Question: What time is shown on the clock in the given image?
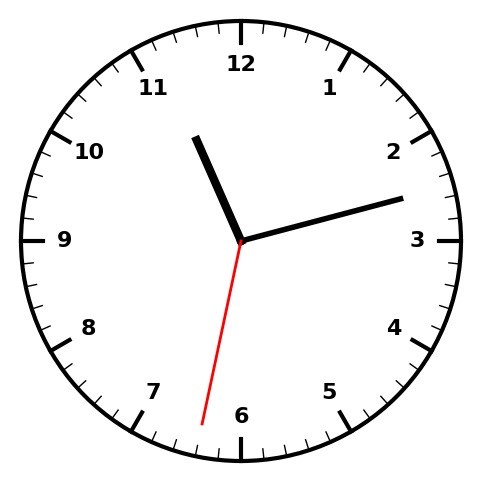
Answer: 11:12:32